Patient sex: M
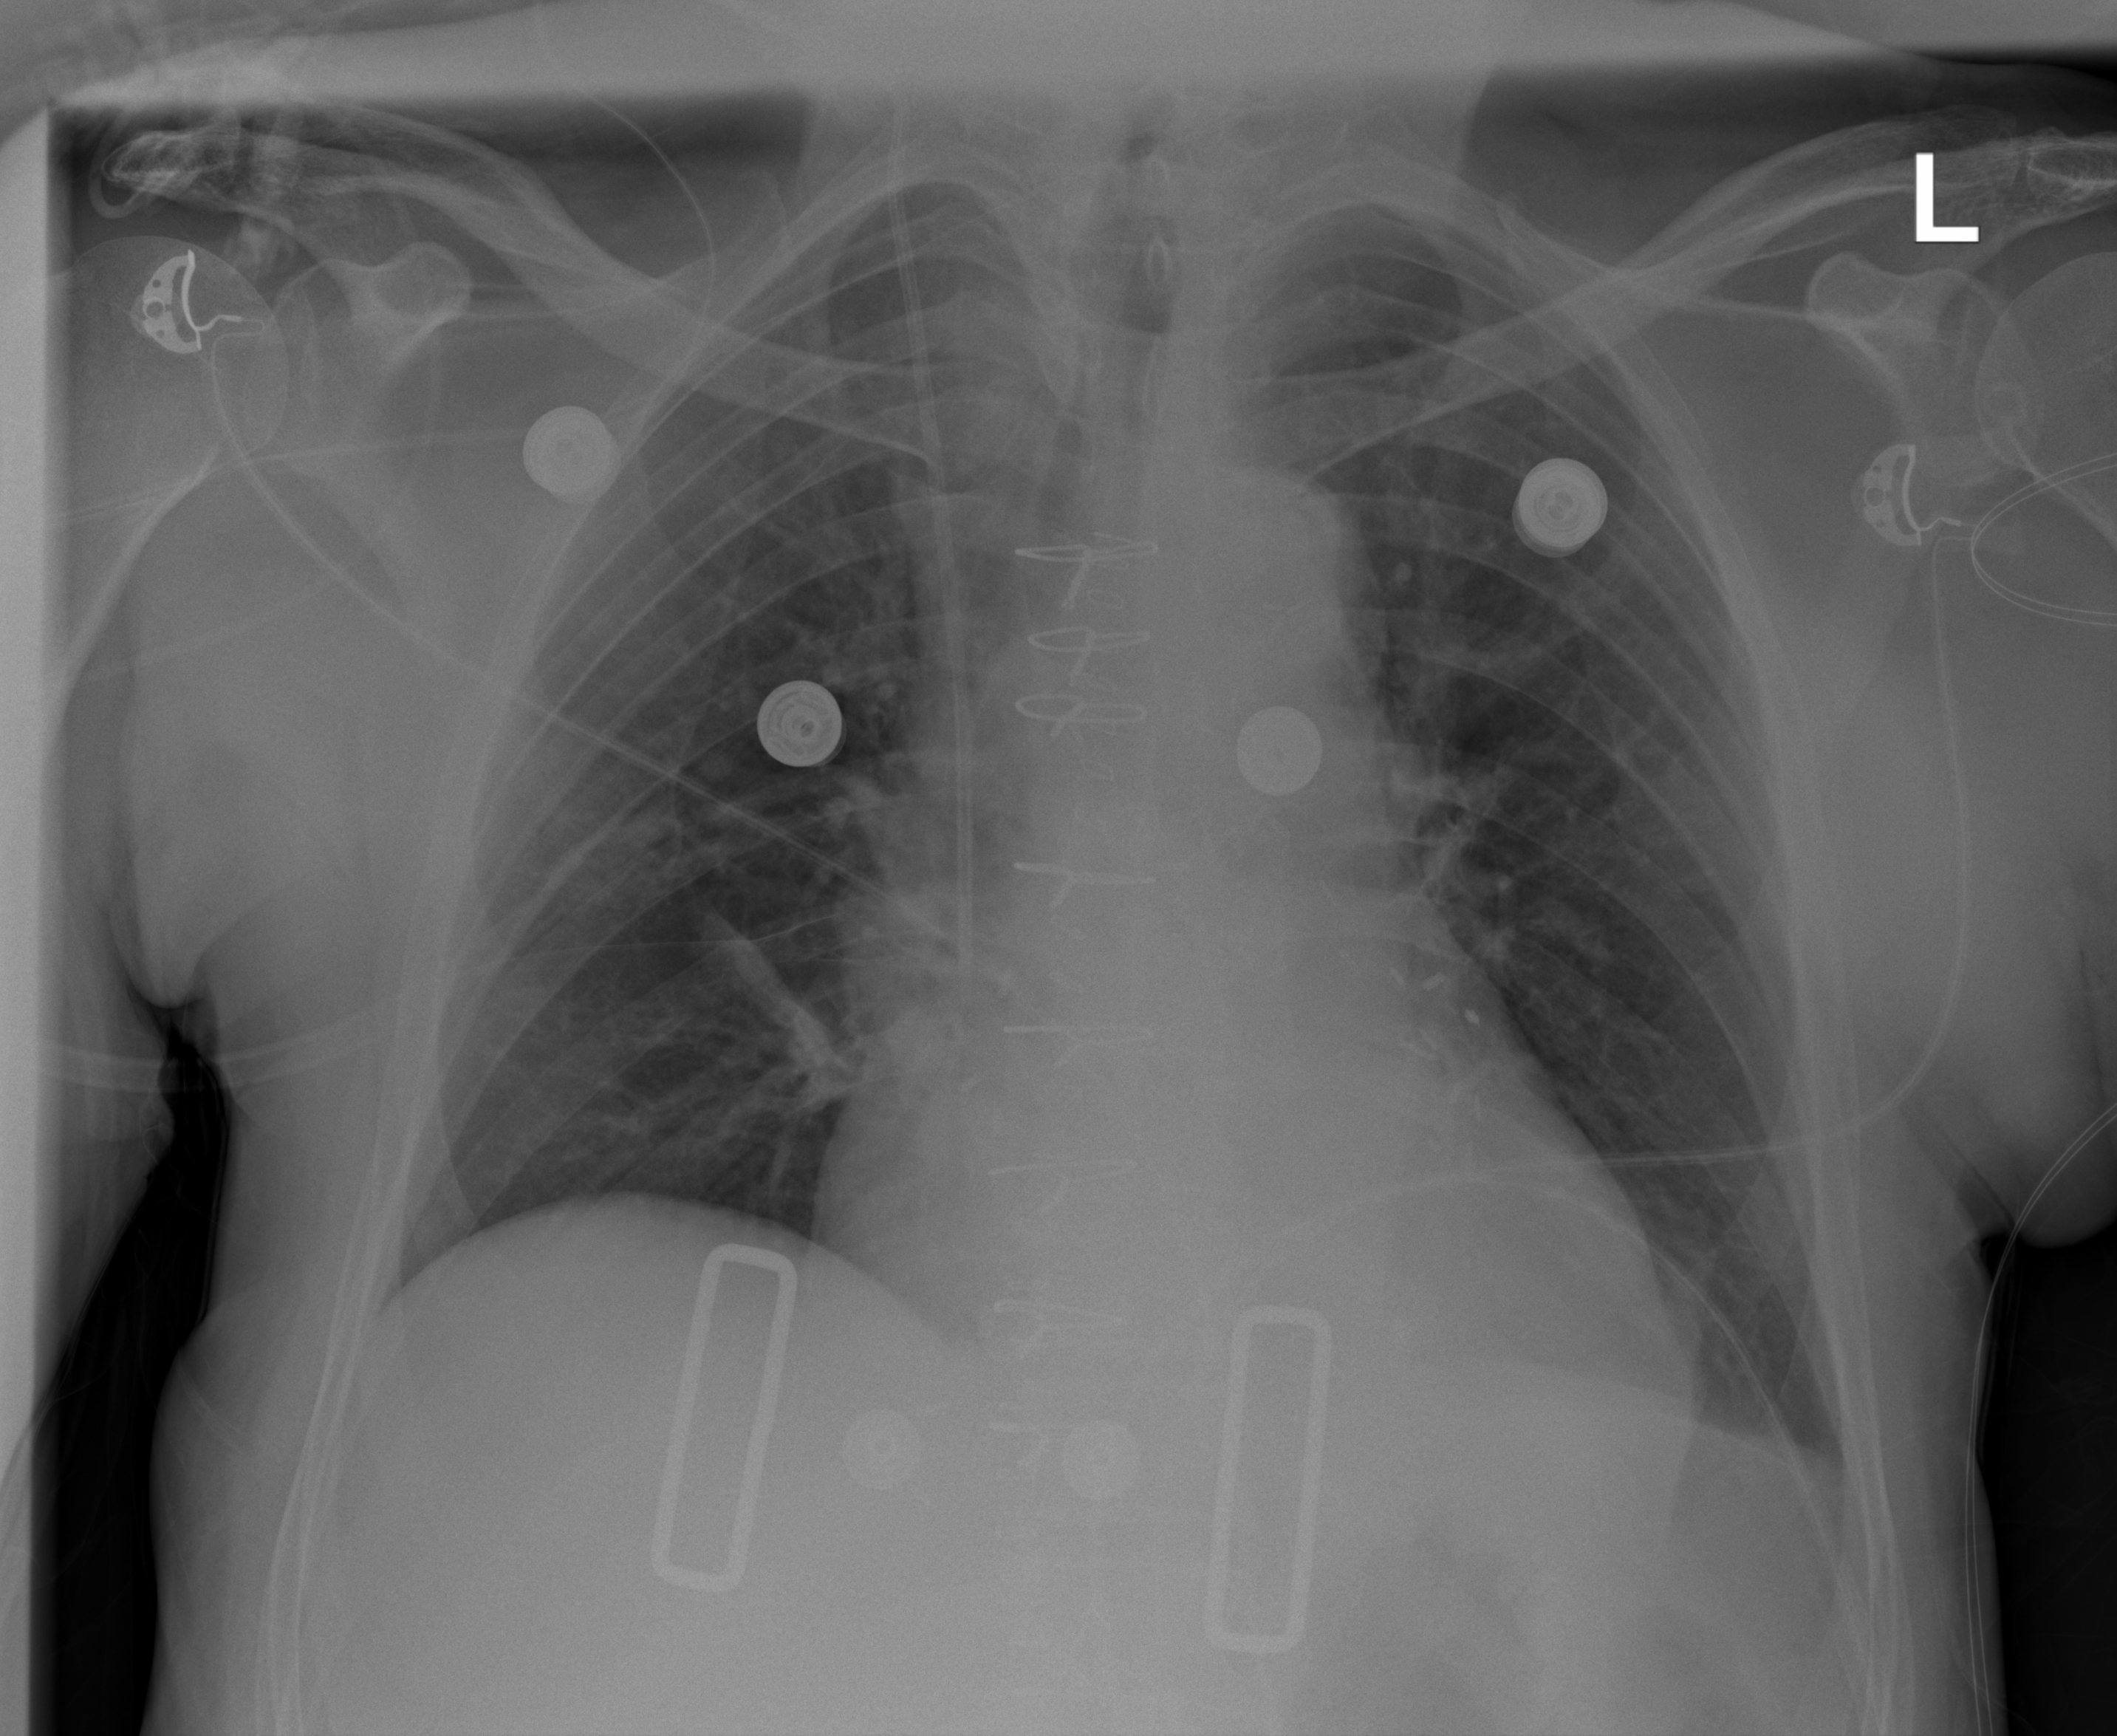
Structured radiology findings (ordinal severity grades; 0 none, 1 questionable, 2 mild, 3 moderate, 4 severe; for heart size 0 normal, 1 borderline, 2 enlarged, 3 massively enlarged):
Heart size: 0
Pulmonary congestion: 0
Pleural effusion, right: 0
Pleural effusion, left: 2
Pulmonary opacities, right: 0
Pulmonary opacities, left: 0
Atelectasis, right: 2
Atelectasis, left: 1